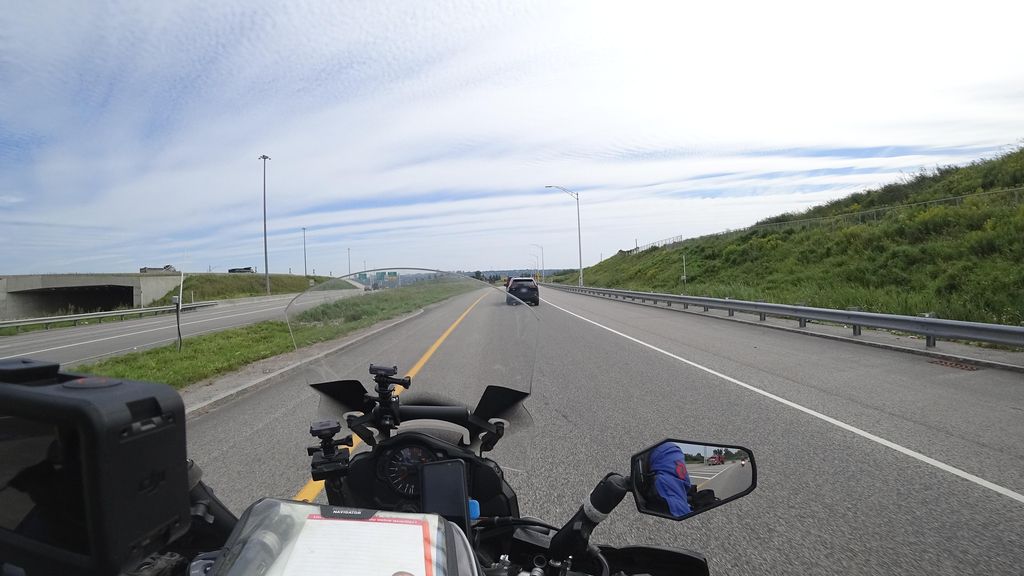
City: quebec_city